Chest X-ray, AP view. Patient: 58 years old, sex M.
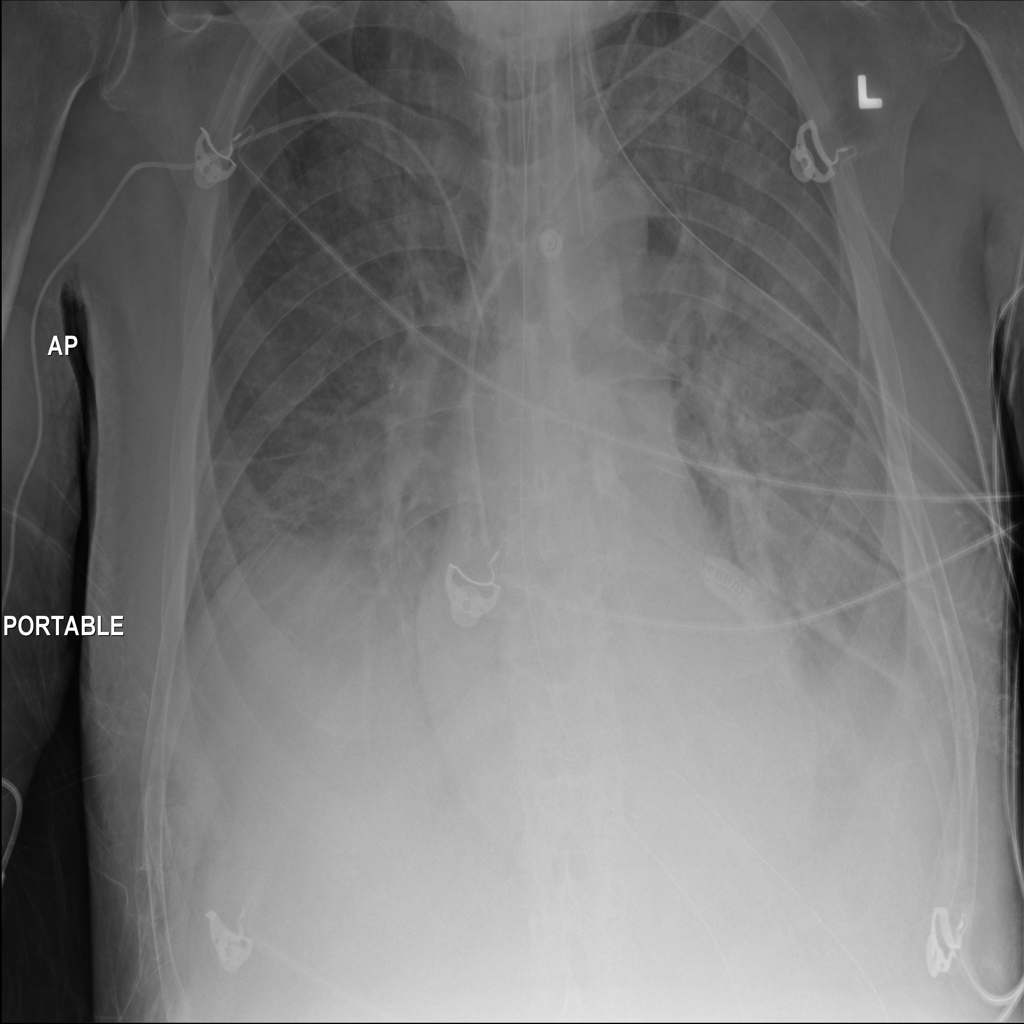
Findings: No Finding